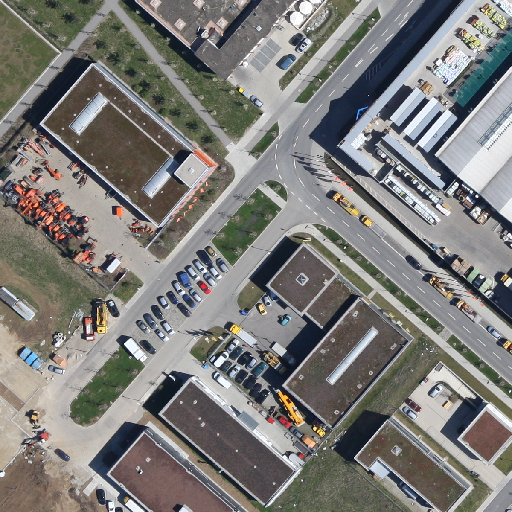
Referring expression: bikeway along with tree